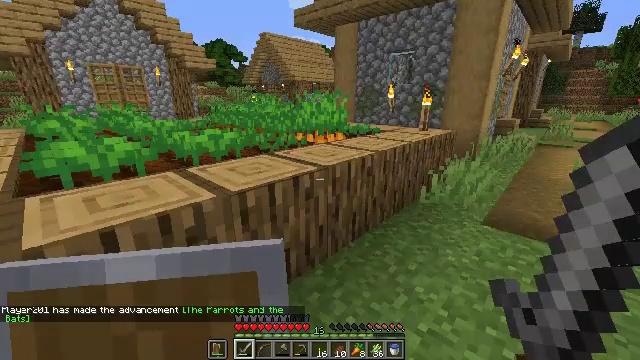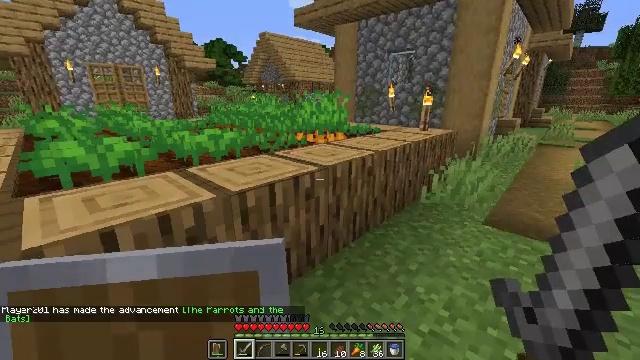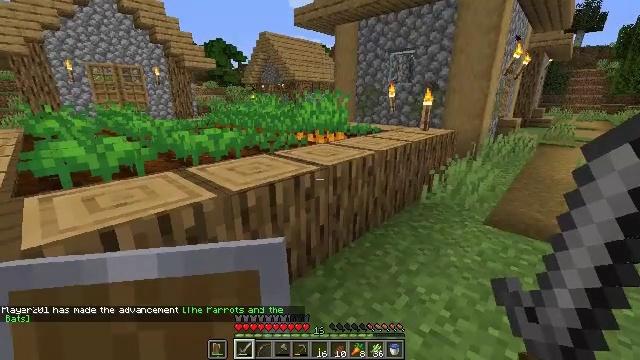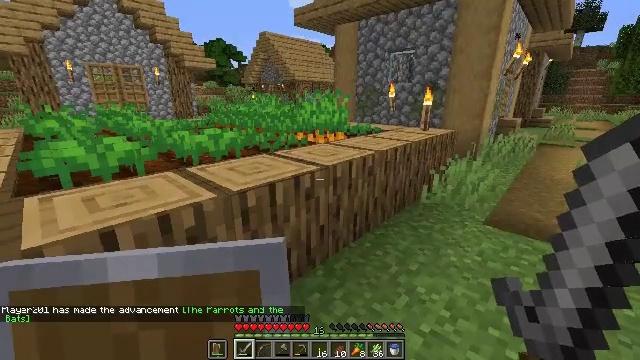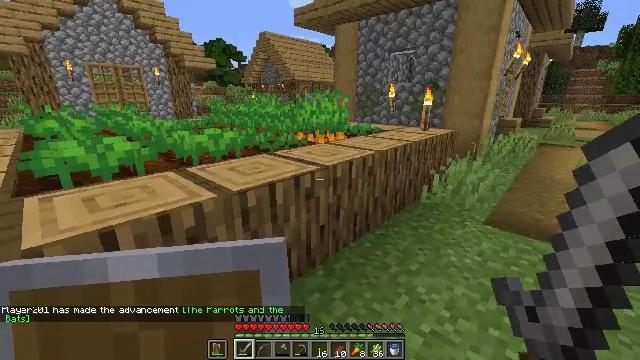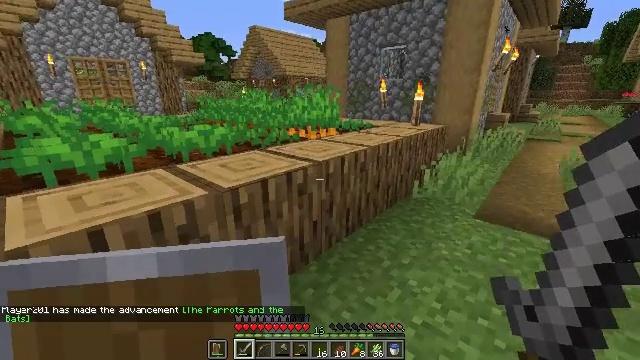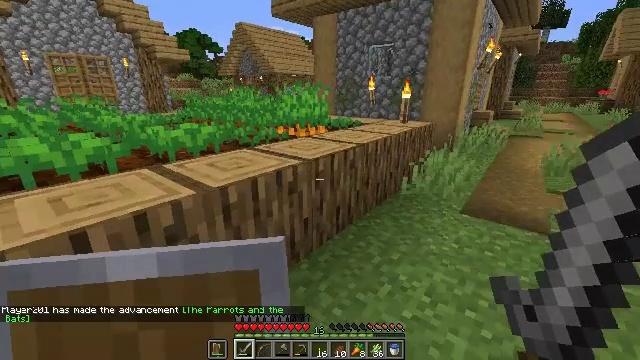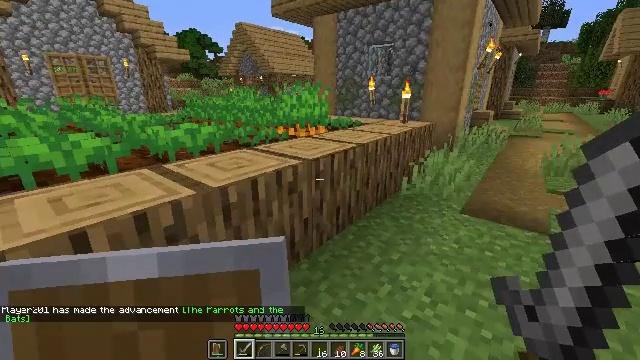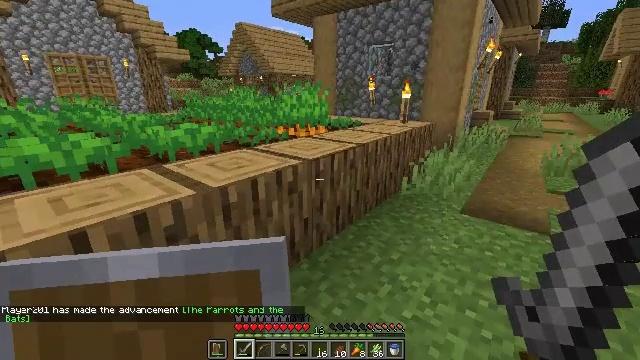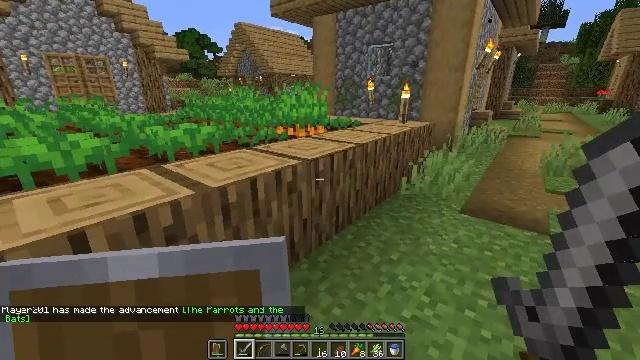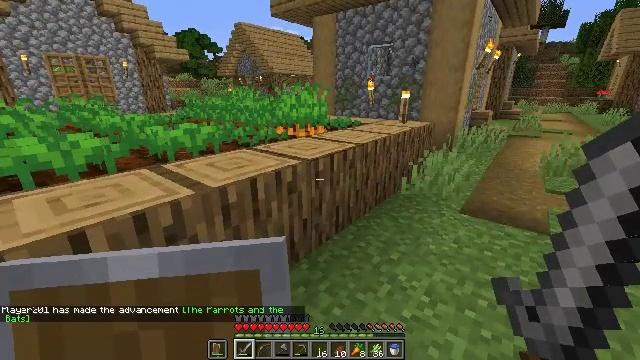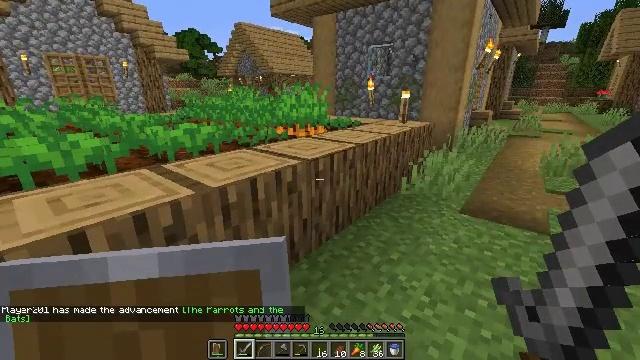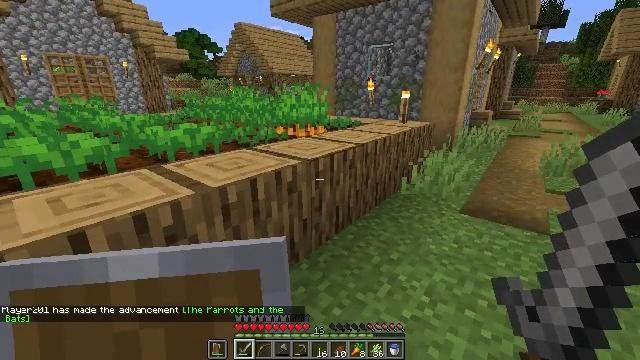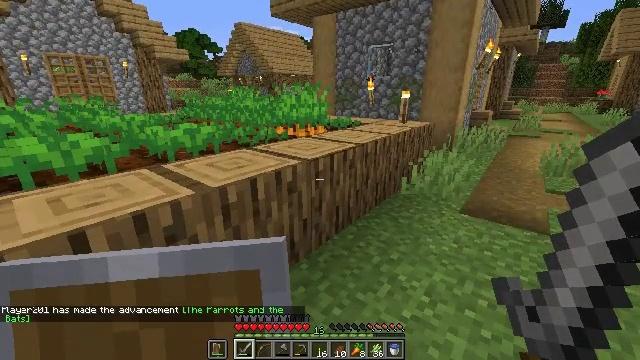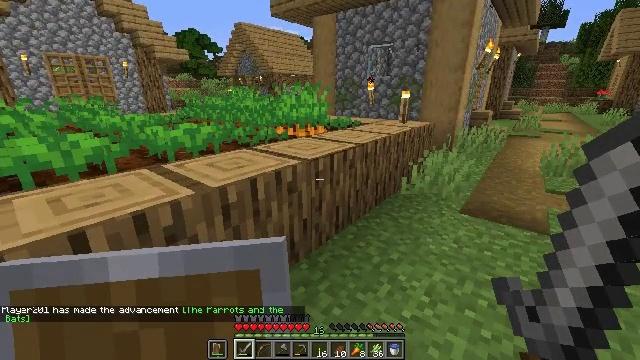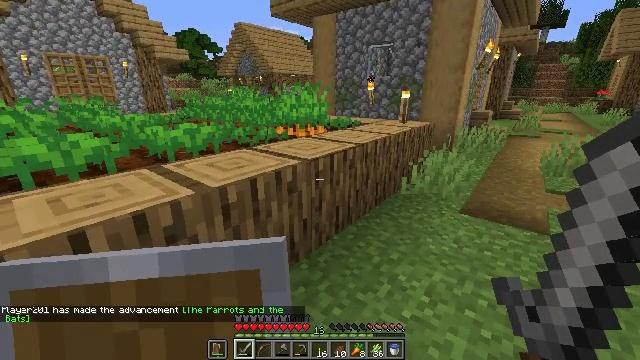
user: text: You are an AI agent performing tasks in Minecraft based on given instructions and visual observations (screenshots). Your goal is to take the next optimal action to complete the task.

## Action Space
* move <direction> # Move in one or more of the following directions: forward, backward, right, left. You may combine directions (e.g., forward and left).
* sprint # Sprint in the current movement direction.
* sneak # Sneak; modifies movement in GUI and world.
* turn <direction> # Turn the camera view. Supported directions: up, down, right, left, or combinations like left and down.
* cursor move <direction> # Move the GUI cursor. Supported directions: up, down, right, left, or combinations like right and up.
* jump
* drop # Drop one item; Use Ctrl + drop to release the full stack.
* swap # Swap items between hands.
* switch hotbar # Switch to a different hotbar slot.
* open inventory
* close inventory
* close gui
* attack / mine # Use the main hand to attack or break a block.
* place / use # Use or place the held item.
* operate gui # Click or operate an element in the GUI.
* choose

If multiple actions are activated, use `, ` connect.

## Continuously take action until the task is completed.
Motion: motion action
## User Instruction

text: Mine the fully grown carrots.
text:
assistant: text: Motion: no_op
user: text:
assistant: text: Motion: no_op
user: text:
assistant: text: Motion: no_op
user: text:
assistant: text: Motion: no_op
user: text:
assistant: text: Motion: turn right
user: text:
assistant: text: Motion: turn right
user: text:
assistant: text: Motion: no_op
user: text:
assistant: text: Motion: no_op
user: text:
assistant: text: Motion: no_op
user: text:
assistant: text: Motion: no_op
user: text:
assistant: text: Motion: no_op
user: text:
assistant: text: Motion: no_op
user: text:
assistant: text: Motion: no_op
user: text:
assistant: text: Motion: no_op
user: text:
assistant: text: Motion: no_op
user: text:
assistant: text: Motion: no_op
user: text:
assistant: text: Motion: no_op
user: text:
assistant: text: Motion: no_op
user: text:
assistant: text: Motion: no_op
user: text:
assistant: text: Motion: no_op
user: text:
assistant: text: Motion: no_op
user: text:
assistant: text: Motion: no_op
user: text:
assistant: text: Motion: no_op
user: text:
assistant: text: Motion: no_op
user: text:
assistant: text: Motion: no_op
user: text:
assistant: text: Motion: no_op
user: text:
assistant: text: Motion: no_op
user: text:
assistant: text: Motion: no_op
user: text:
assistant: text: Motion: move forward, turn down
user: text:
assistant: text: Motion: move forward, turn left and down